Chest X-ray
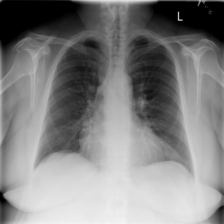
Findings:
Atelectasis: negative
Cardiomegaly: negative
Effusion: negative
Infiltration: positive
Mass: negative
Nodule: negative
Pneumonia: negative
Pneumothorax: negative
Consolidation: negative
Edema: negative
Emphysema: negative
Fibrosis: negative
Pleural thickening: negative
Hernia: negative